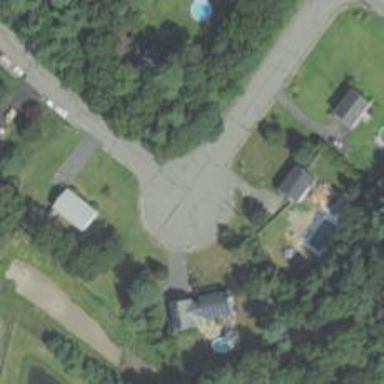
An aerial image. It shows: Turning circle on the road.